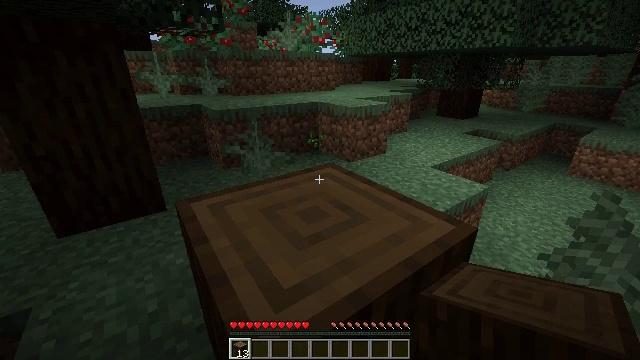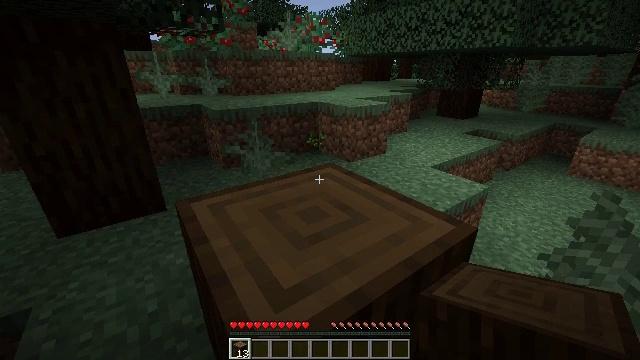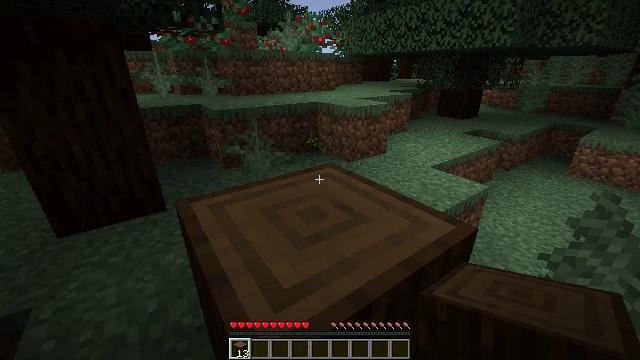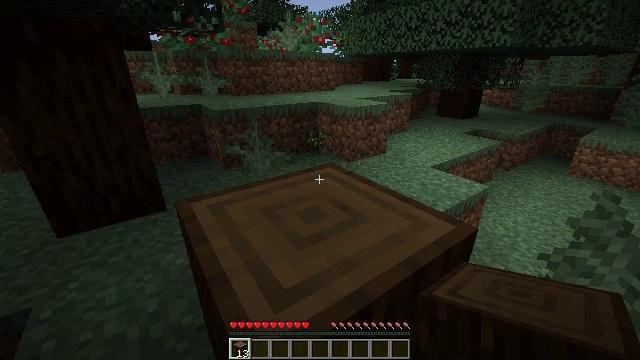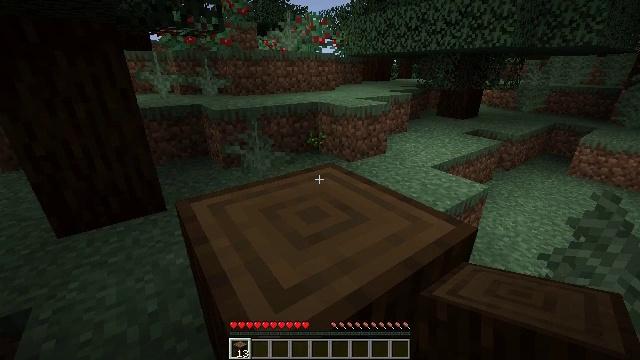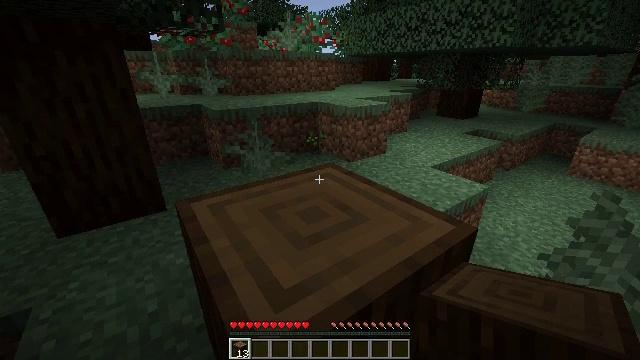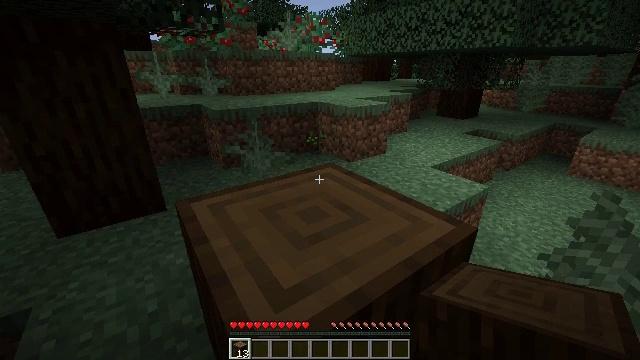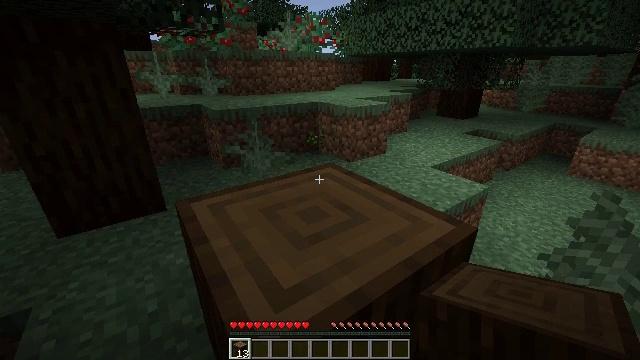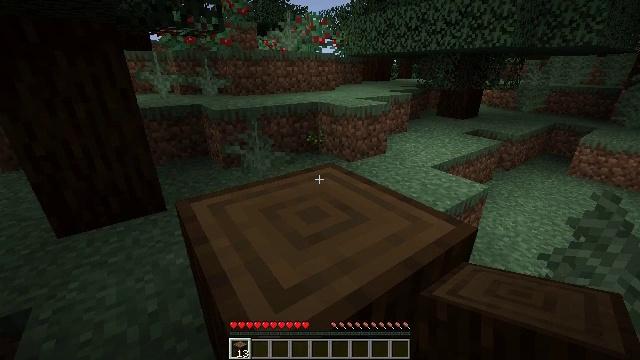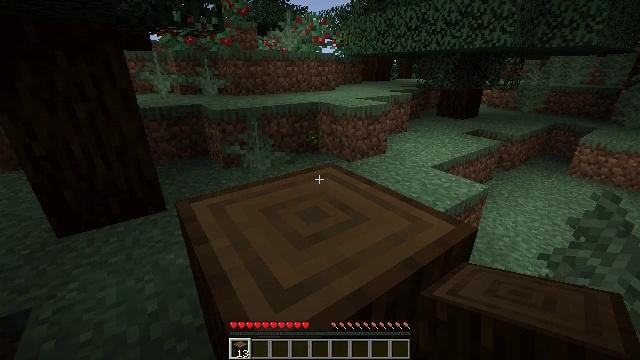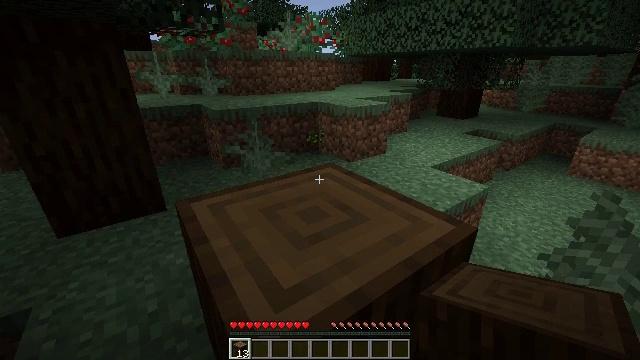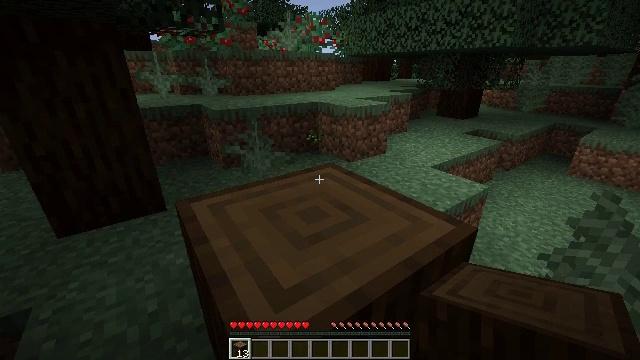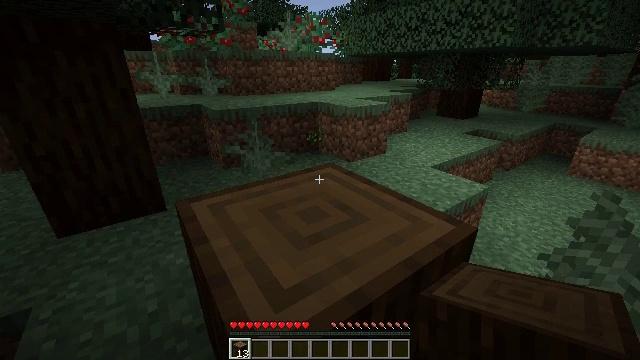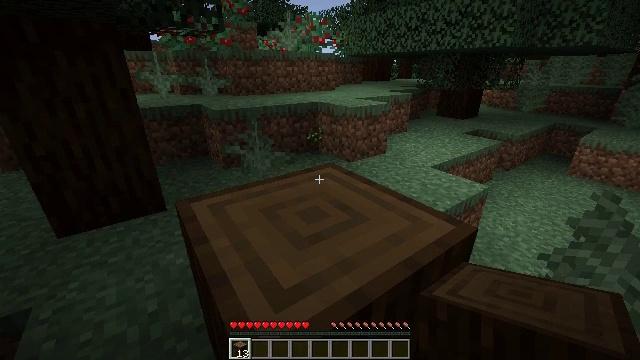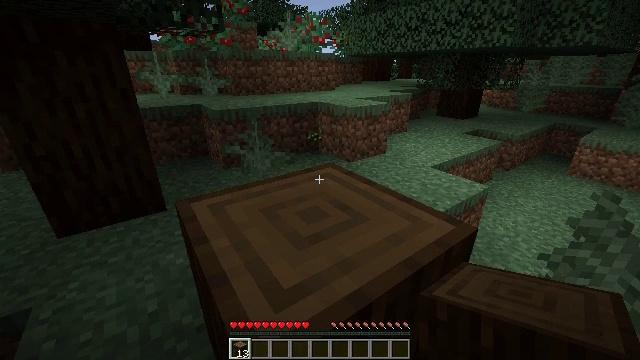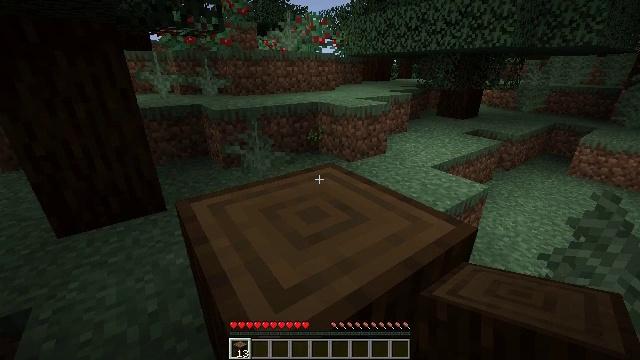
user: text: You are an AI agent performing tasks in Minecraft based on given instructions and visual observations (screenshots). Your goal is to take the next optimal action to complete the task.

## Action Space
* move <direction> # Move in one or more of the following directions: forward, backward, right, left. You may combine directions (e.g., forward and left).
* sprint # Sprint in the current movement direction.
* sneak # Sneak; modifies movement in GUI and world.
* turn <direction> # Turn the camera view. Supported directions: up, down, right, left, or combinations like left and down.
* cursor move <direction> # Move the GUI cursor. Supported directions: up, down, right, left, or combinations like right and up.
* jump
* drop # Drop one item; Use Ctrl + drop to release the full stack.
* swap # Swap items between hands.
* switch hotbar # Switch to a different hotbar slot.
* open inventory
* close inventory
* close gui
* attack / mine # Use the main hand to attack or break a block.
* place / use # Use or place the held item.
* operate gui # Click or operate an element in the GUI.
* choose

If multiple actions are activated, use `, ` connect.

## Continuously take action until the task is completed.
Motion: motion action
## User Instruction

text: Harvest the spruce log from a tree trunk.
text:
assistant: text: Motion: no_op
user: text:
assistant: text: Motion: no_op
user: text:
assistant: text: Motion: no_op
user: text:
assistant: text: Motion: no_op
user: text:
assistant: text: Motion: no_op
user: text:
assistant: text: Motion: no_op
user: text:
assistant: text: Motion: no_op
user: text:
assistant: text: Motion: no_op
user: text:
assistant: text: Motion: no_op
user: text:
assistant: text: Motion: no_op
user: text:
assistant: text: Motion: no_op
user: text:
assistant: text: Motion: no_op
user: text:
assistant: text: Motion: no_op
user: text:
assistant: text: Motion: no_op
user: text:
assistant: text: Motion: no_op
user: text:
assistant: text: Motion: no_op
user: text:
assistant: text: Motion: no_op
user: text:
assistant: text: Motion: no_op
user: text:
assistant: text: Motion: no_op
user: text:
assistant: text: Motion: turn left and down
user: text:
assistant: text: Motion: turn down
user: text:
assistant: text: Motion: turn down, attack / mine
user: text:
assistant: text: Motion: attack / mine
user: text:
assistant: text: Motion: attack / mine
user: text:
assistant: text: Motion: attack / mine
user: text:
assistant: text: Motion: attack / mine
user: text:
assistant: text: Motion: attack / mine
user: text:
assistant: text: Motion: attack / mine
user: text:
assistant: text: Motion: attack / mine
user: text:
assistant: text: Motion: attack / mine